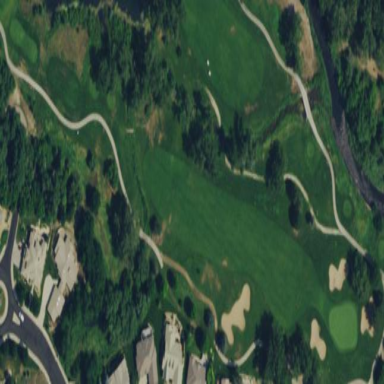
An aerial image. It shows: Rough area on grassy golf course.